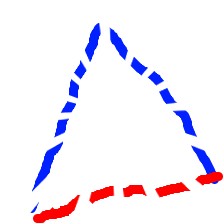
Shape: triangle